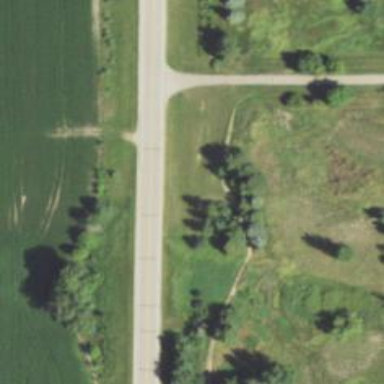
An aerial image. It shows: Path for both road and golf.